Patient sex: M
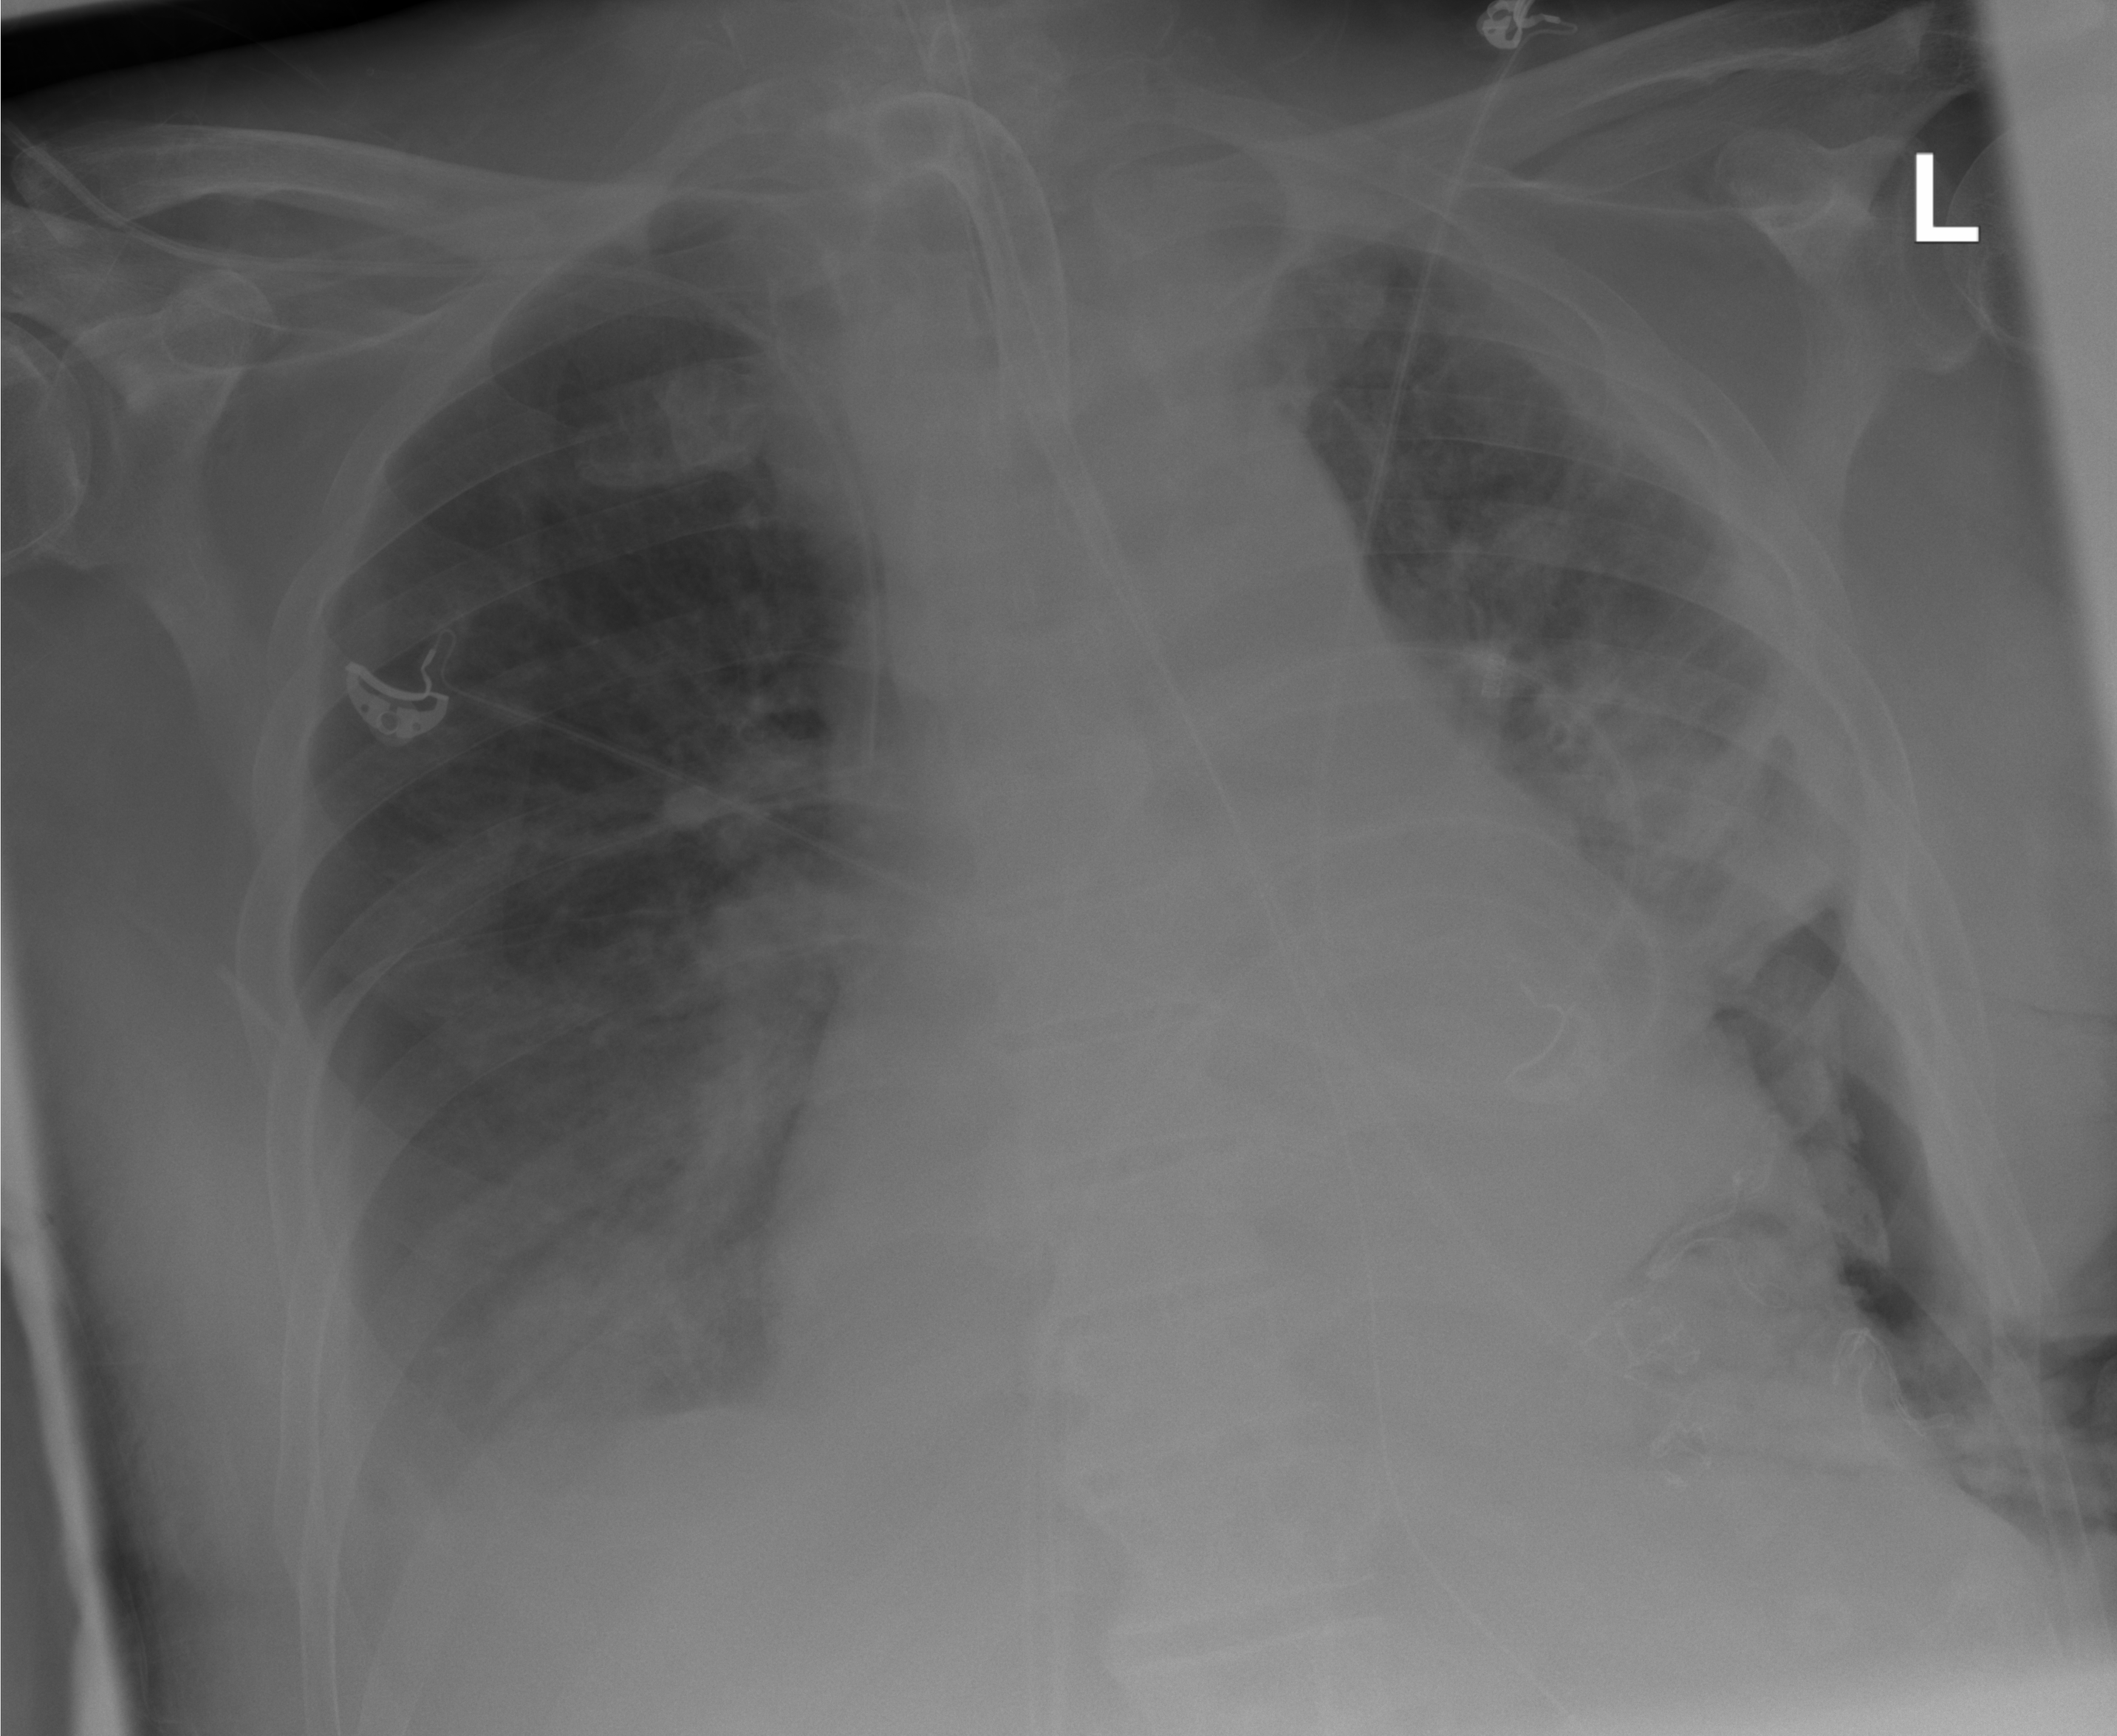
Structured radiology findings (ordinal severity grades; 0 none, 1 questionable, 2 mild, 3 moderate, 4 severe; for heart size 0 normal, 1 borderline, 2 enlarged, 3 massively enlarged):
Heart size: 2
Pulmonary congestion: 1
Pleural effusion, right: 2
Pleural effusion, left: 3
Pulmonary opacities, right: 2
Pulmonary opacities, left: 3
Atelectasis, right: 2
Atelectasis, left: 3